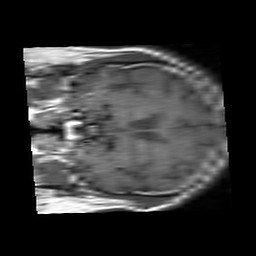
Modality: T1w
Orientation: coronal
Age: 69
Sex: male
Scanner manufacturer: philips
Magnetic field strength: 3 T
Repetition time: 0.5331 s
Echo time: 0.01 s